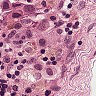
Metastatic tissue present: yes